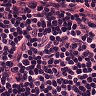
Metastatic tissue present: no